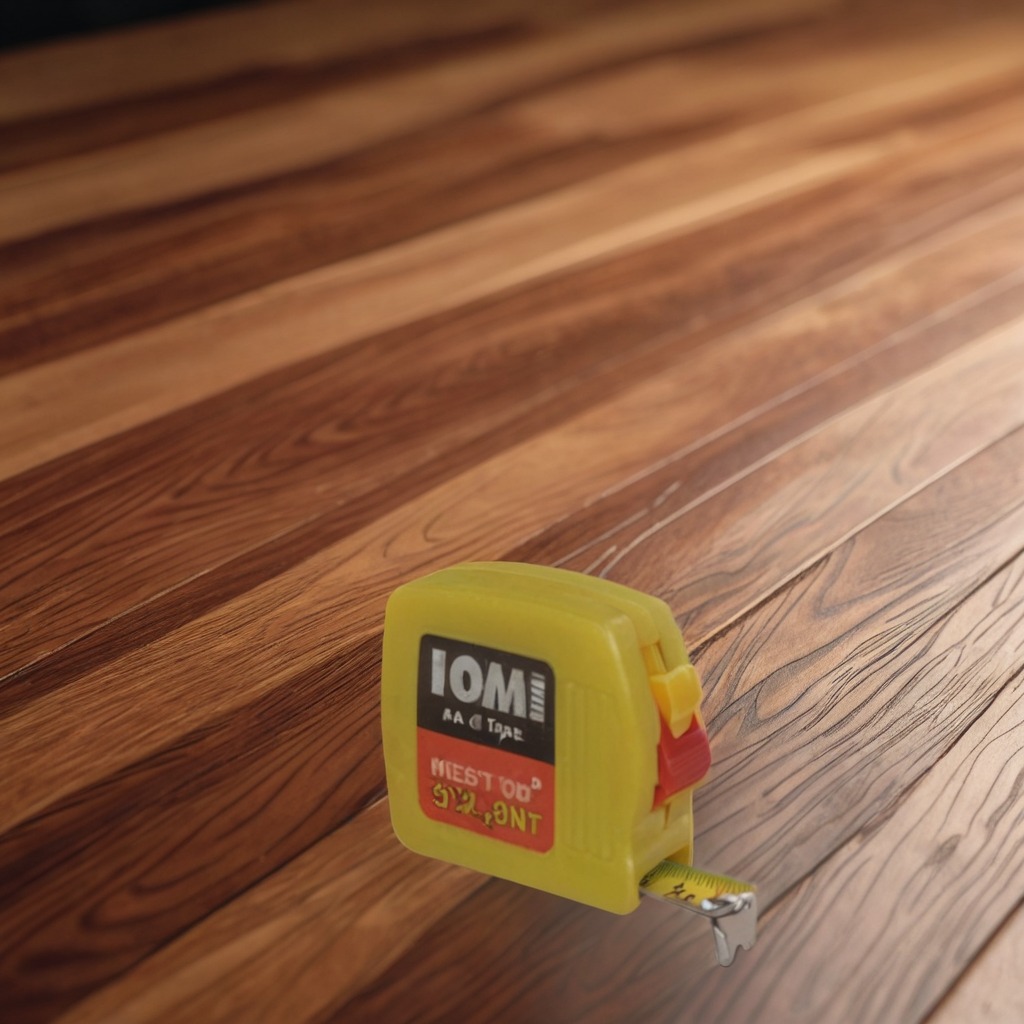
A measuring tape lies on a wooden table in a carpentry studio.